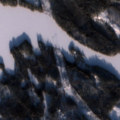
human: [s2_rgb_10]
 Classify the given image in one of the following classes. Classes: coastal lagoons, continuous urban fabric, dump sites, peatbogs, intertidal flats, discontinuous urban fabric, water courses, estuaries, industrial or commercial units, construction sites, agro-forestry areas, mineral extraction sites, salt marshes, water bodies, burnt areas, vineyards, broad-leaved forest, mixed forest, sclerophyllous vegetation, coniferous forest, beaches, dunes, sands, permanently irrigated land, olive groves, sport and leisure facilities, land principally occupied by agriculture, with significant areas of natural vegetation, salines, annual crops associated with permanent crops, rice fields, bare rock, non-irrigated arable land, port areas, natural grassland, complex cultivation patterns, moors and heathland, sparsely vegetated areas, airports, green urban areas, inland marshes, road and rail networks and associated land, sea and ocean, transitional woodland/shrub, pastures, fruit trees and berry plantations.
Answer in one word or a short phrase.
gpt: coniferous forest, mixed forest, transitional woodland/shrub, water bodies